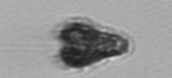
Label: Syracosphaera_pulchra